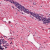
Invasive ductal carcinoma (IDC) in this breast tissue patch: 0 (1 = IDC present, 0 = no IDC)